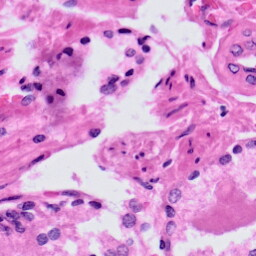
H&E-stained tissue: Prostate